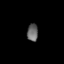
Tissue: lung
Cell type: Epithelial cells
Senescence score: 0.1839
Nuclear area (px): 184
Mean DAPI intensity: 103.272